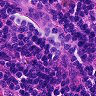
Metastatic tissue present: no